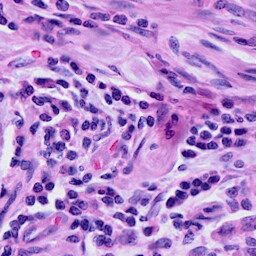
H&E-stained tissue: Cervix